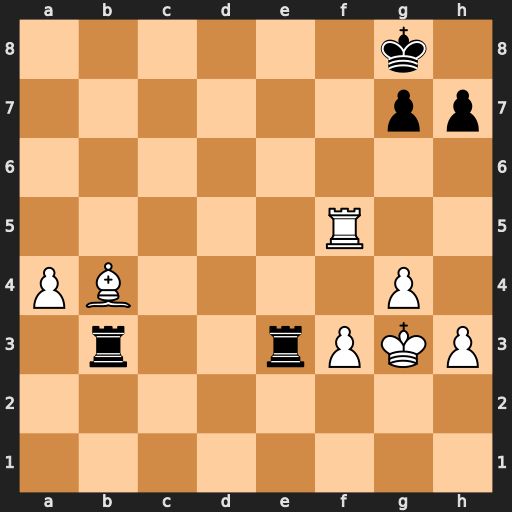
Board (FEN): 6k1/6pp/8/5R2/PB4P1/1r2rPKP/8/8
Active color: w
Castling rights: -
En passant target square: -
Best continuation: Rf8#